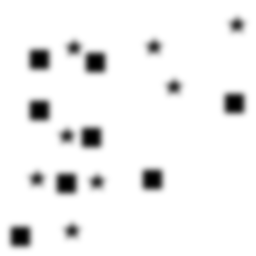
Squares: 8
Triangles: 0
Stars: 8
Total shapes: 16